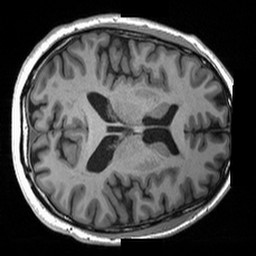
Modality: T1w
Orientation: axial
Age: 35
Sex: male
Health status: healthy
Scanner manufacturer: siemens
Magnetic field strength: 3 T
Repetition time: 2 s
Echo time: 0.00203 s